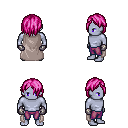
a pixel art fantasy rpg character, male body template, dark elf, purple skin, gray cape, magenta pants, pink bangs hairstyle, metal gloves, four views (front, back, left, right), 2x2 character sprite sheet, small pixel art, hard edges, no anti-aliasing